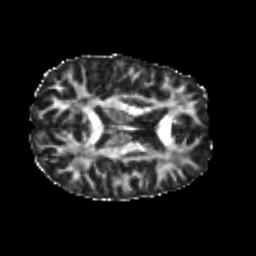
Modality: FA
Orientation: axial
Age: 23
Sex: male
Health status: healthy
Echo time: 0.074 s